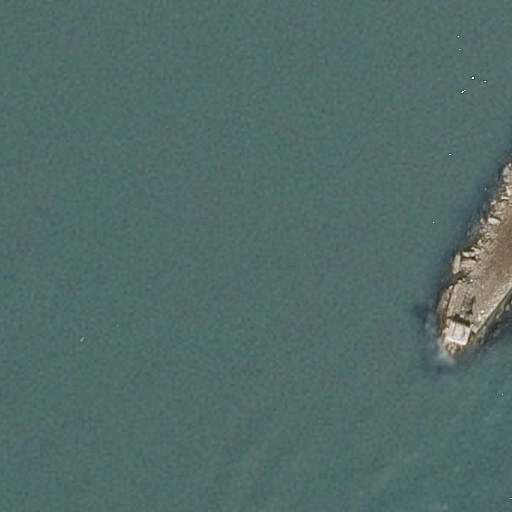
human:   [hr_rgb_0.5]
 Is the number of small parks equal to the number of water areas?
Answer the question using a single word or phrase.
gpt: no

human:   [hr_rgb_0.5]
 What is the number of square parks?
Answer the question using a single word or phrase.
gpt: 0

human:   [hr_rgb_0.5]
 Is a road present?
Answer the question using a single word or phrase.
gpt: no

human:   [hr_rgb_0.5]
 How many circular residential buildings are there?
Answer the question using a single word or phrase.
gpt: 0

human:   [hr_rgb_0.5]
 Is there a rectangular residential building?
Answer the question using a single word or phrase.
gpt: no

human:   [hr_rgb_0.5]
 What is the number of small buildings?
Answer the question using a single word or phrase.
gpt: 0

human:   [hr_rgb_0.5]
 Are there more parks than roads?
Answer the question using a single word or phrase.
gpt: yes

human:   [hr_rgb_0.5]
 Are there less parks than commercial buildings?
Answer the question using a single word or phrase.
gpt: no

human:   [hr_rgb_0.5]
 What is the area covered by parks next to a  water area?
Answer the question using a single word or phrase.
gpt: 2763m2

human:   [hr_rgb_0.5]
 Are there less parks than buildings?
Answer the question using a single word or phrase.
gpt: no

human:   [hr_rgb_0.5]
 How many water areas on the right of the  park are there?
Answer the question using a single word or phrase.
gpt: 0

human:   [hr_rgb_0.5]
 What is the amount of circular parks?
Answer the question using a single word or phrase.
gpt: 0

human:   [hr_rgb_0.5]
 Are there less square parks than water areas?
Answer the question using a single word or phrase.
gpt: yes

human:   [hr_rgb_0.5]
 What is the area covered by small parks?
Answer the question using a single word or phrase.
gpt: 0m2

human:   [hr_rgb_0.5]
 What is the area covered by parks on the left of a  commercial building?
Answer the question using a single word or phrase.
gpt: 0m2

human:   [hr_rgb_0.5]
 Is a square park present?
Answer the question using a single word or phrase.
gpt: no

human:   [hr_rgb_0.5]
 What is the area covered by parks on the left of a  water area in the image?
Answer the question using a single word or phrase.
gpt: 0m2

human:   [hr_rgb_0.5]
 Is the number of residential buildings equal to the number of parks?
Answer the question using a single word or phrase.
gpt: no

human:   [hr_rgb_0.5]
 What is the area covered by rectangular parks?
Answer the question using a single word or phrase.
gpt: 0m2

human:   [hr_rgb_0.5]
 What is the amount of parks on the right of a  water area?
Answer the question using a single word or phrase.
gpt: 1

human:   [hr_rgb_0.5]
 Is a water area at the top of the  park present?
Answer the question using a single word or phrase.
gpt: no

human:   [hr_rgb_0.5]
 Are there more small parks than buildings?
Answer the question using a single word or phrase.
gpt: no

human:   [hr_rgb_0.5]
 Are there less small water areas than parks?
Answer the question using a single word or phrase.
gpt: yes

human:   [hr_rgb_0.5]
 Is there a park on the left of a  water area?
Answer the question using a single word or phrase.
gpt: no

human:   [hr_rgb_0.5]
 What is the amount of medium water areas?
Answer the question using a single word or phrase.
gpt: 0

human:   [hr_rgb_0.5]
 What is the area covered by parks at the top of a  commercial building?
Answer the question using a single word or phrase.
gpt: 0m2

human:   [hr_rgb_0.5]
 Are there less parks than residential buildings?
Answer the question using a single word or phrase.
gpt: no

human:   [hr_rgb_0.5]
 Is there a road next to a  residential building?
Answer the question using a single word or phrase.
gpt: no

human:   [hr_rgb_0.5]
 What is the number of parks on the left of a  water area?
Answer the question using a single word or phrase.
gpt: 0

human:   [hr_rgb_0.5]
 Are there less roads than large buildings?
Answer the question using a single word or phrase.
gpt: no

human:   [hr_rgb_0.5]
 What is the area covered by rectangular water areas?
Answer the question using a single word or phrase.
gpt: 1163m2

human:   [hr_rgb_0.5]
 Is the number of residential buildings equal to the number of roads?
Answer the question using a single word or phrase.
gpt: yes

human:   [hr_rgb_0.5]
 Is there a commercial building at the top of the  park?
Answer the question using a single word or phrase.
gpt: no

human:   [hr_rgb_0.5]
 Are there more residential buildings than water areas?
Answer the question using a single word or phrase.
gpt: no

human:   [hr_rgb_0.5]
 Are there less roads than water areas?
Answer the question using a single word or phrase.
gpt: yes

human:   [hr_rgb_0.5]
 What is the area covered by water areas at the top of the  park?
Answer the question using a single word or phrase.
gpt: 0m2